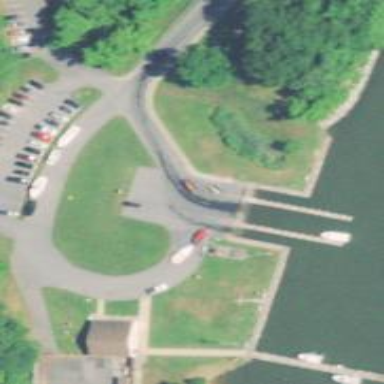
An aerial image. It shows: Slipway on leisure land.